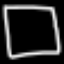
Label: square